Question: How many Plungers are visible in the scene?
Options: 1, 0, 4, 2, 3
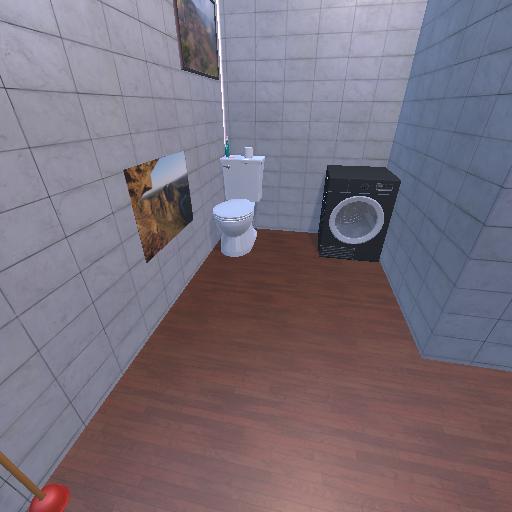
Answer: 1